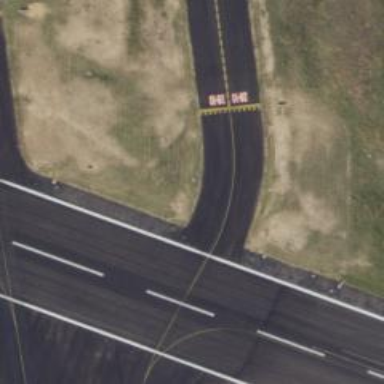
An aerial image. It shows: View of taxiway at the airport.